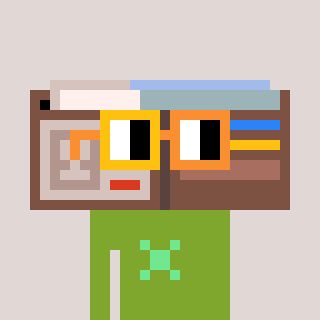
a pixel art character with square yellow and orange glasses, a wallet-shaped head and a slimegreen-colored body on a warm background